Question: I have created a tab in my app. Now the thing is that when I set the background color of my tab to white it's working but only grey color underline still appears so can anyone tell me how can I remove that line?
I am sending my code and snapshot of where the underline arise.
'''
<?xml version="1.0" encoding="utf-8"?>
<LinearLayout xmlns:android="http://schemas.android.com/apk/res/android"
android:layout_height="match_parent"
android:layout_width="match_parent"
android:orientation="horizontal"
android:background="#FFFFFF">
<TabHost xmlns:android="http://schemas.android.com/apk/res/android"
android:id="@android:id/tabhost"
android:layout_width="fill_parent"
android:layout_height="fill_parent"
android:background="#FFFFFF">
<LinearLayout
android:orientation="vertical"
android:layout_width="fill_parent"
android:layout_height="wrap_content"
android:padding="5dp">
<TabWidget
android:id="@android:id/tabs"
android:layout_width="fill_parent"
android:layout_height="wrap_content"/>
<FrameLayout
android:id="@android:id/tabcontent"
android:layout_width="fill_parent"
android:layout_height="fill_parent"
android:padding="5dp"/>
</LinearLayout>
</TabHost>
</LinearLayout>
'''
'''
public void onCreate(Bundle savedInstanceState)
{
super.onCreate(savedInstanceState);
setContentView(R.layout.main);
Resources res = getResources();
TabHost MainTabHost = getTabHost();
TabHost.TabSpec spec;
Intent intent;
intent = new Intent().setClass(this, ContactListForm.class);
spec = MainTabHost.newTabSpec("Contacts").setIndicator("Contacts",
res.getDrawable(R.drawable.ic_tab_artists))
.setContent(intent);
MainTabHost.addTab(spec);
intent = new Intent().setClass(this, CallDialerForm.class);
spec = MainTabHost.newTabSpec("Call").setIndicator("Call",
res.getDrawable(R.drawable.ic_tab_artists))
.setContent(intent);
MainTabHost.addTab(spec);
intent = new Intent().setClass(this, MyInfoForm.class);
spec = MainTabHost.newTabSpec("My Info").setIndicator("MyInfo",
res.getDrawable(R.drawable.ic_tab_artists))
.setContent(intent);
MainTabHost.addTab(spec);
MainTabHost.setCurrentTab(0);
for (int j = 0; j < MainTabHost.getTabWidget().getChildCount(); j++)
{
MainTabHost.getTabWidget().getChildAt(j).setBackgroundColor(Color.parseColor("#FFFFFF"));
}
}
'''
Snapshot:

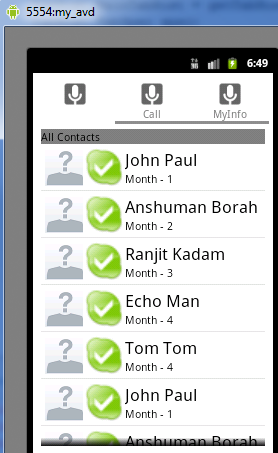
Answer: Use this in your code where you setup tabs. Mind you it is supported only from SDK 8 onwards.
'''
if(7 < Build.VERSION.SDK_INT){
tabHost.getTabWidget().setStripEnabled(false);
}
'''